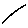
Label: line